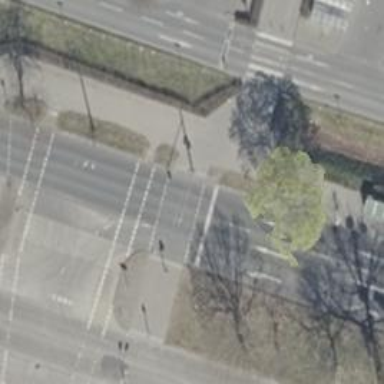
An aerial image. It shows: Asphalt footway with crossing equipped with traffic signals. The crossing includes pedestrian island.